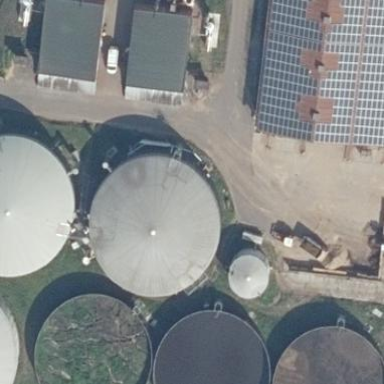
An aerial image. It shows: Building with storage tank.